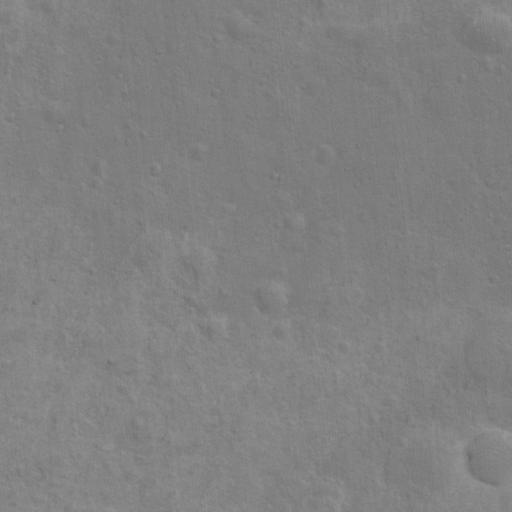
Classes present: Background